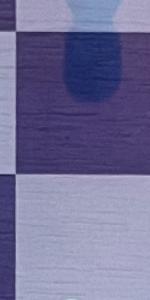
Label: Empty